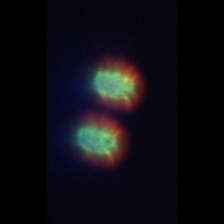
Taxon: Thalassiosira
Group: Diatoms